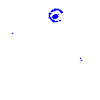
Particle: electron